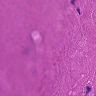
Metastatic tissue present: no